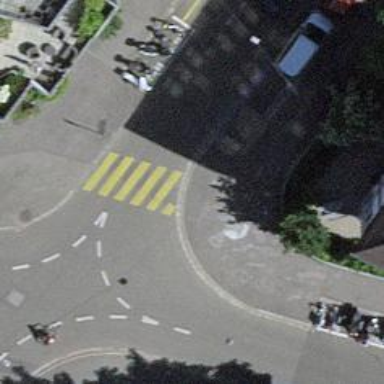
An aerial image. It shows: Uncontrolled zebra crossing on the road.